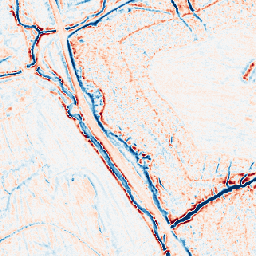
Category: edge_preserving
Decomposition family: bilateral
Decomposition parameters: d: 9
sigma_color: 150
sigma_space: 25
Upsampling method: area
Upsampling parameters: scale: 8
Upsampling scale: 8